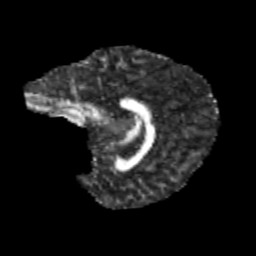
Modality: FA
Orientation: sagittal
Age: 13
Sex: male
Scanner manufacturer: siemens
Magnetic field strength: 3 T
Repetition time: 3.8 s
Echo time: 0.07 s